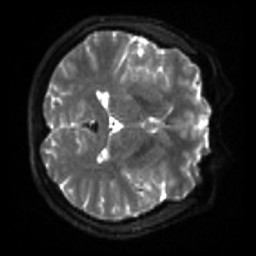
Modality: sbref
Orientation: axial
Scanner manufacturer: siemens
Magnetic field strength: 3 T
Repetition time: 4 s
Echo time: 0.0594 s